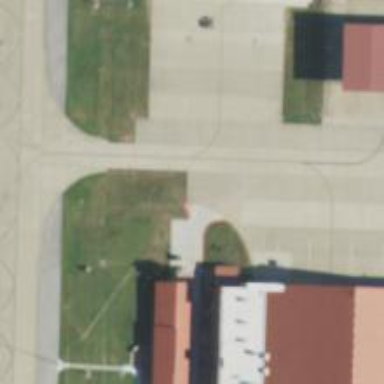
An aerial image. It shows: View of taxiway at the airport.